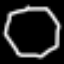
Label: octagon